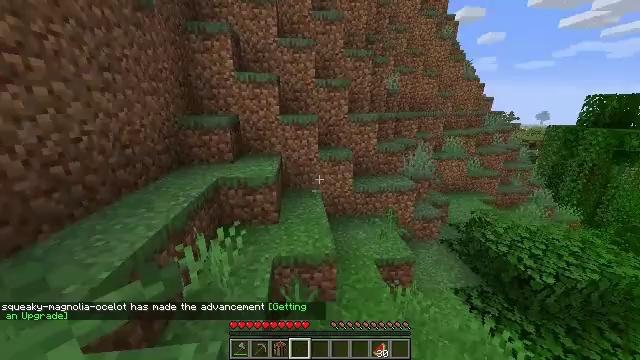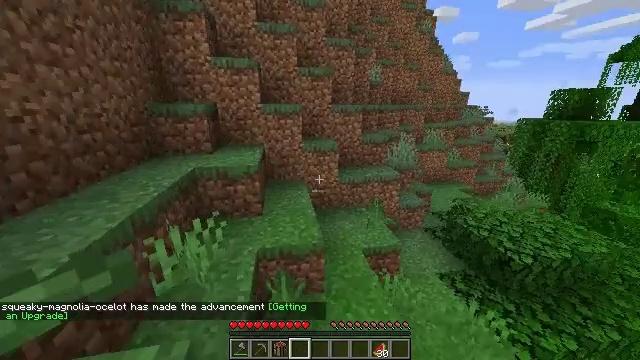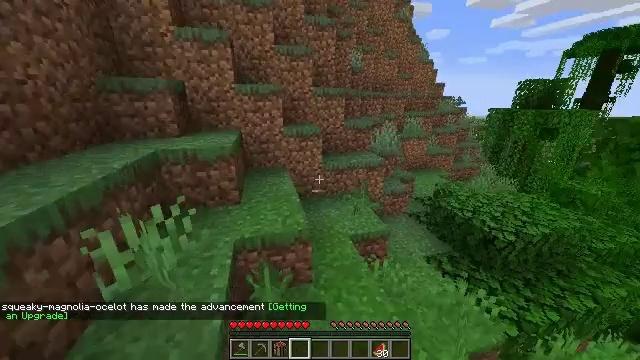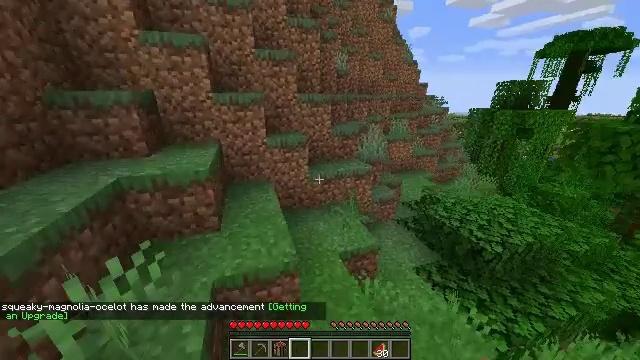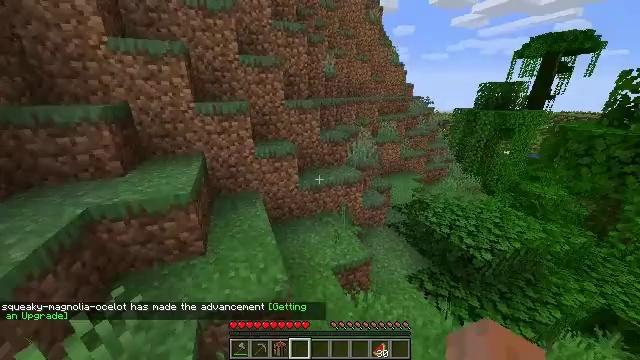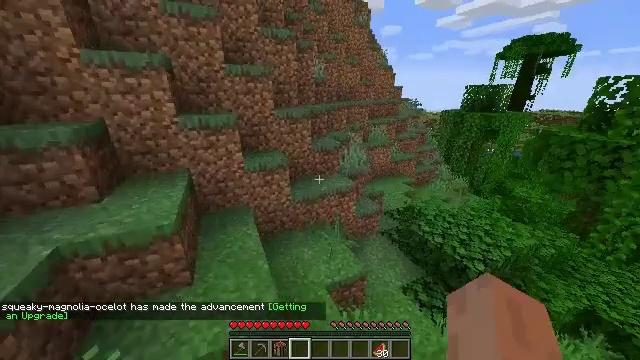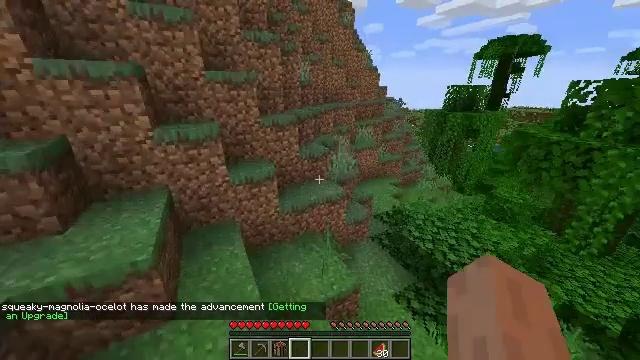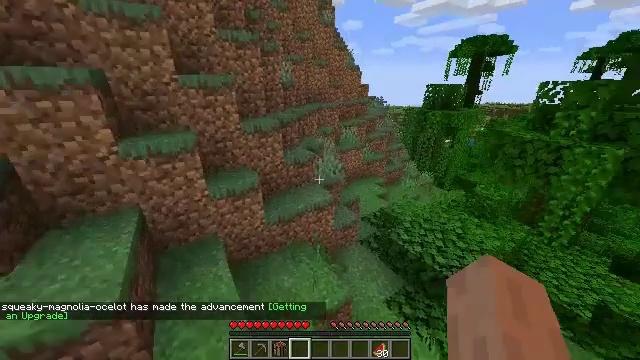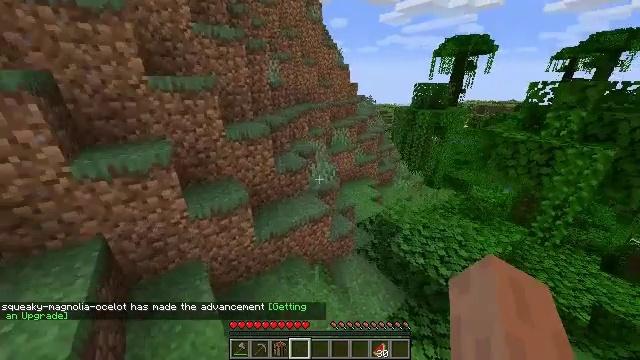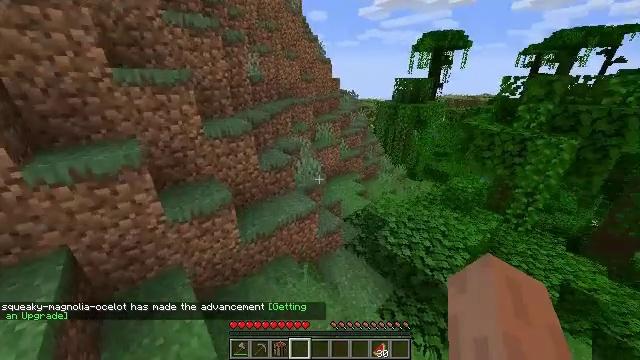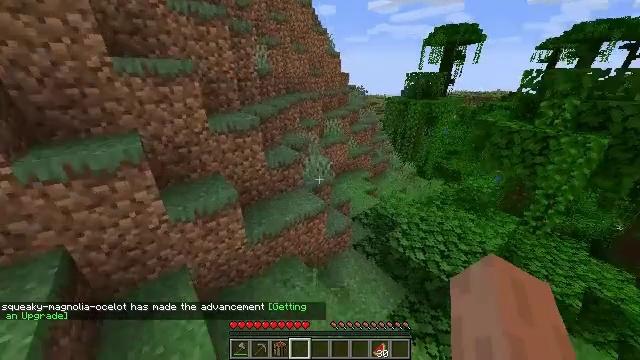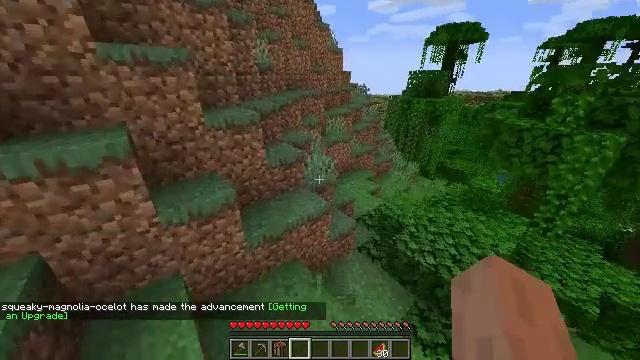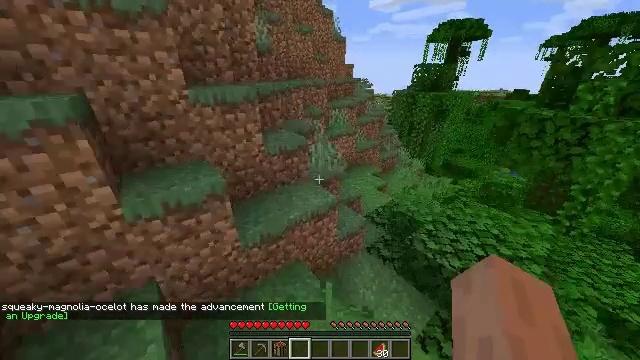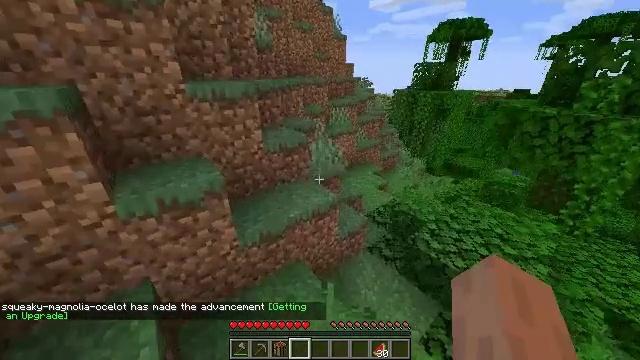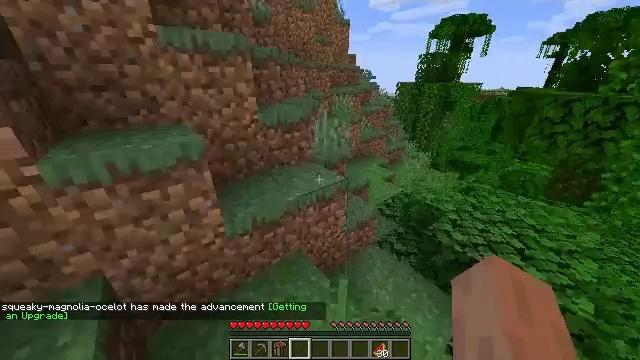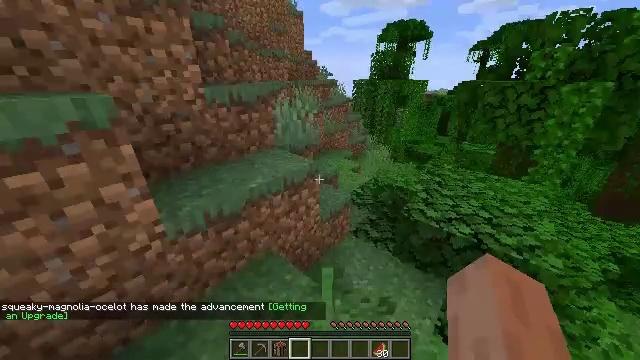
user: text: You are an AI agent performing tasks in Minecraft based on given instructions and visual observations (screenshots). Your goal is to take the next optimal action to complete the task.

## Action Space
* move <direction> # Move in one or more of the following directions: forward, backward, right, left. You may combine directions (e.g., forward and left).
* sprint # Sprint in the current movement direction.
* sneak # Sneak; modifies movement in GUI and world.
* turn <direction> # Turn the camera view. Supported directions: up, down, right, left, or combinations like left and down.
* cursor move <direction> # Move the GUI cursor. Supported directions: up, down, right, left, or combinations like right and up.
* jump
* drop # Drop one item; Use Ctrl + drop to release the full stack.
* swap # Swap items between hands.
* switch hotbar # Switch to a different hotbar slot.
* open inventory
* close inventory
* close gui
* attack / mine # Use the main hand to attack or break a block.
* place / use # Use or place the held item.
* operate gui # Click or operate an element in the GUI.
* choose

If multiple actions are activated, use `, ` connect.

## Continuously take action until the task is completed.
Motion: motion action
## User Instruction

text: Find and mine the coal ore.
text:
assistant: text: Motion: move forward, sprint, turn right, jump
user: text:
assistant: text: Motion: move forward, sprint, turn right and down, jump
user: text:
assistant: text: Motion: move forward, sprint, turn right and down, jump
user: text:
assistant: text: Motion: move forward, sprint, turn right, jump
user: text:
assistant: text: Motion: move forward, sprint, turn right, jump
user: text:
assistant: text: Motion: move forward, sprint, turn right, jump
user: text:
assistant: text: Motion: move forward, sprint, turn right, jump
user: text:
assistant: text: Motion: move forward, sprint, turn right, jump
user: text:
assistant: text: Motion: move forward, sprint, turn right and down, jump
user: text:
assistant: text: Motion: move forward, sprint, turn left, jump
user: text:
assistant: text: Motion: move forward, sprint, jump
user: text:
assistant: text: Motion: move forward, sprint, jump
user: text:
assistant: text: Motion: move forward, sprint, jump
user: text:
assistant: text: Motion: move forward, sprint, jump
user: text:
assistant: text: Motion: move forward, sprint, turn right, jump
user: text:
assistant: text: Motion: move forward, sprint, turn right and down, jump
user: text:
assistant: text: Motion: move forward, sprint, turn right, jump
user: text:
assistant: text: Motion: move forward, sprint, jump
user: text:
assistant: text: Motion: move forward, sprint, turn left, jump
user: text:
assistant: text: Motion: move forward, sprint, turn left, jump
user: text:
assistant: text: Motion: move forward, sprint, turn left, jump
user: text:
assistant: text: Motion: move forward, sprint, jump
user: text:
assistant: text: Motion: move forward, sprint, turn right, jump
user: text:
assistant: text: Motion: move forward, sprint, turn right, jump
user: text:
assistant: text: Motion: move forward, sprint, jump
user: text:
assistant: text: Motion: move forward, sprint, jump
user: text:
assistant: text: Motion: move forward, sprint, jump
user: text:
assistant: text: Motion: move forward, sprint, turn left and up, jump
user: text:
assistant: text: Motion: move forward, sprint, turn left and up, jump
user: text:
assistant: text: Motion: move forward, sprint, turn left, jump